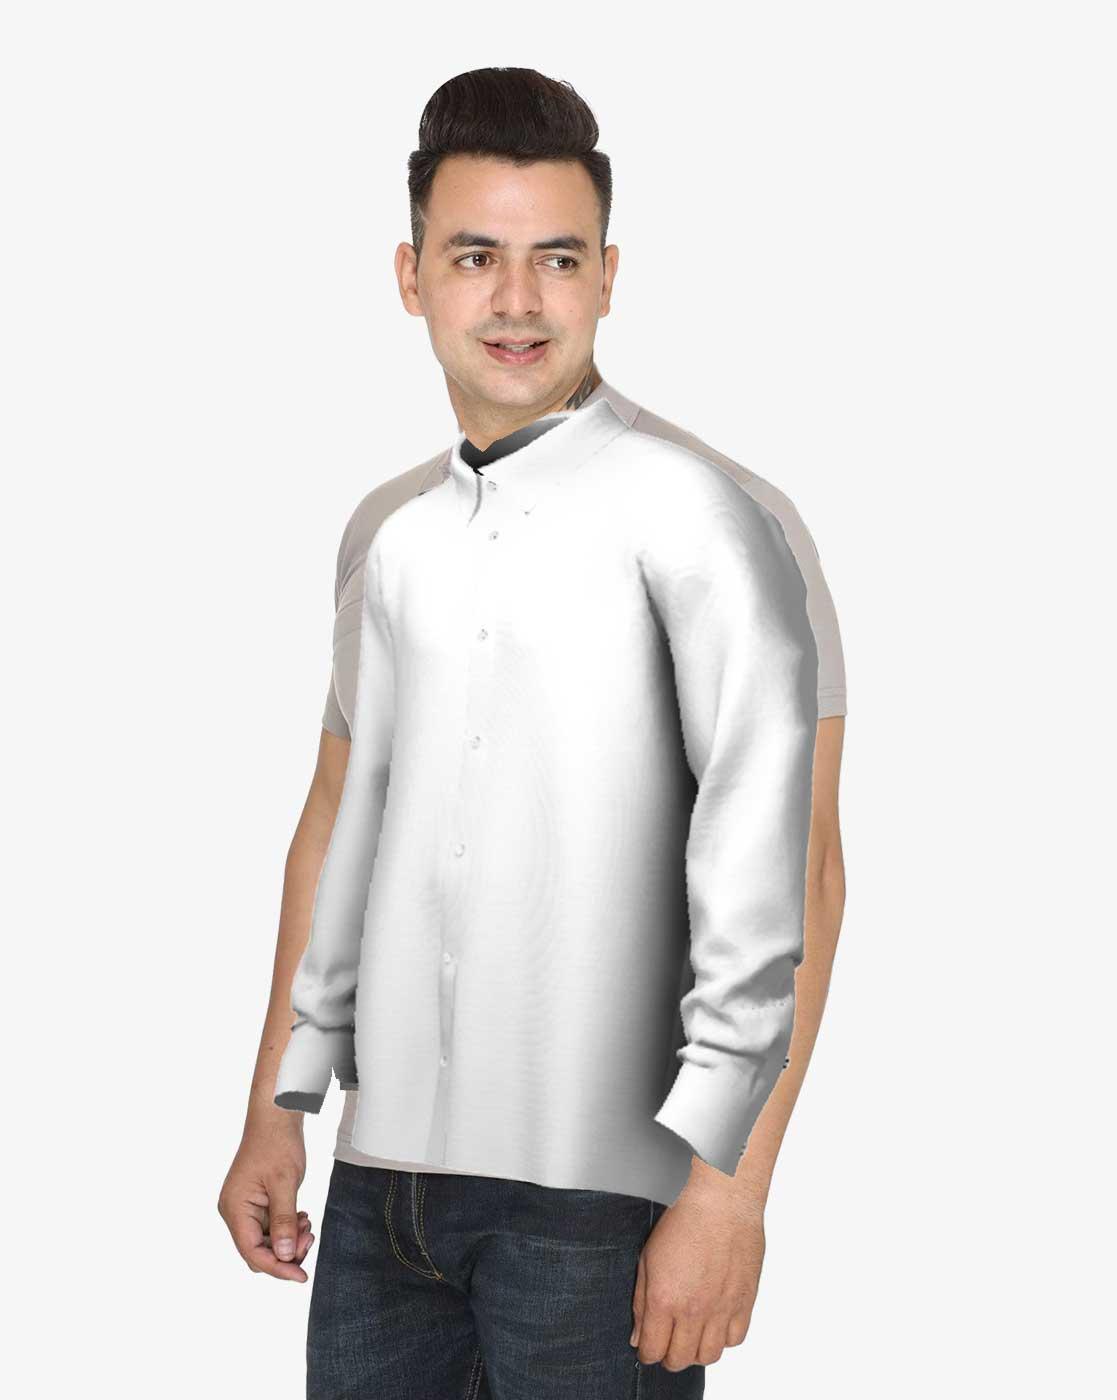
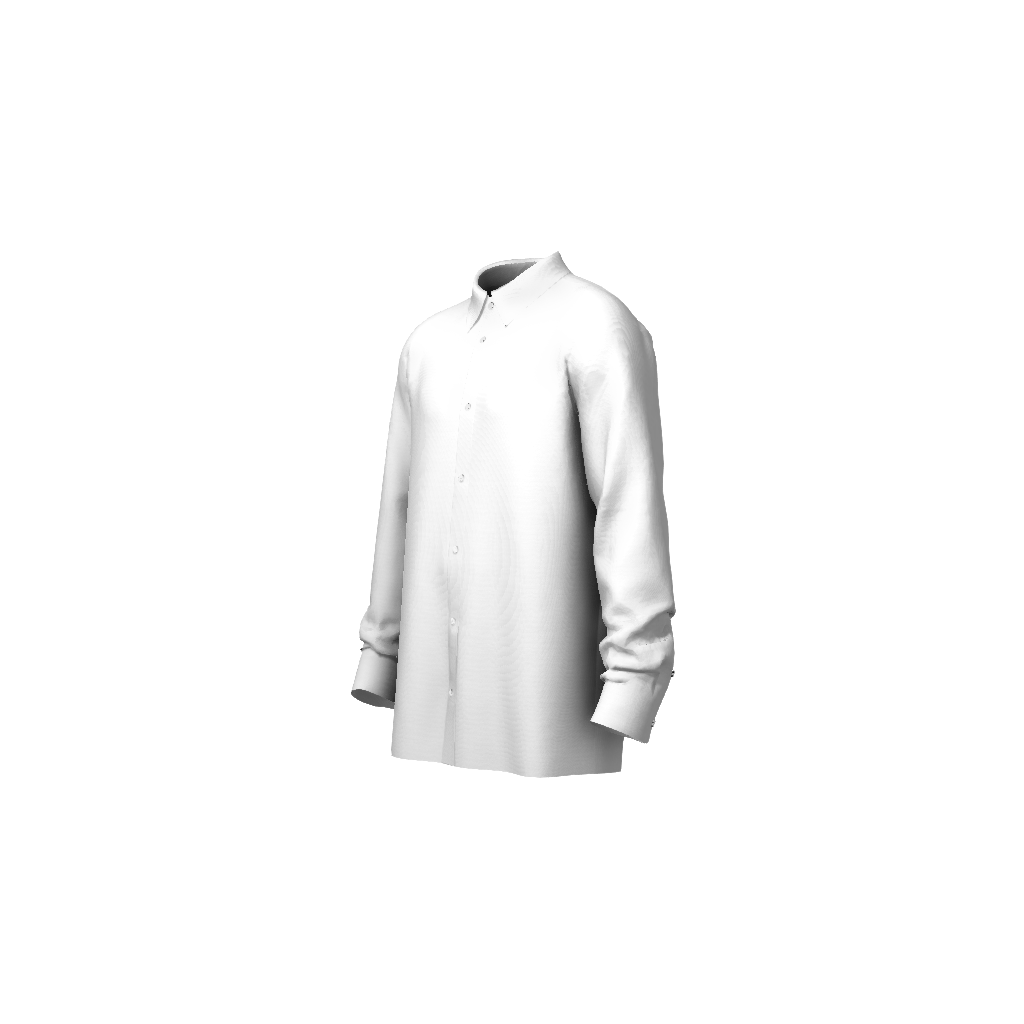
Clothing description: white men s tee